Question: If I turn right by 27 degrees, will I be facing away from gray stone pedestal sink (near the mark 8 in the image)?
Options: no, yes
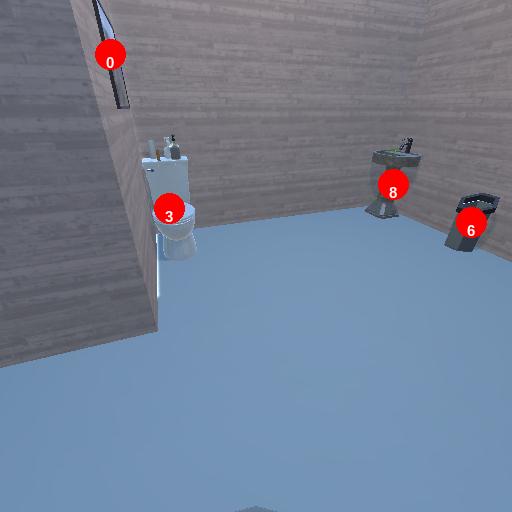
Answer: no